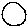
Label: circle